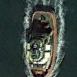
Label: Towing_vessel